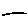
Label: line